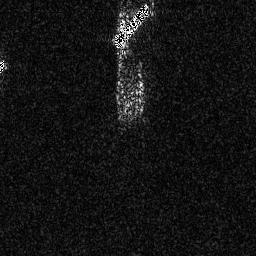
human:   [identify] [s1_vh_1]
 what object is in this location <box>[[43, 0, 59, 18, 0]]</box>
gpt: <ref>1 large ship at the top</ref>